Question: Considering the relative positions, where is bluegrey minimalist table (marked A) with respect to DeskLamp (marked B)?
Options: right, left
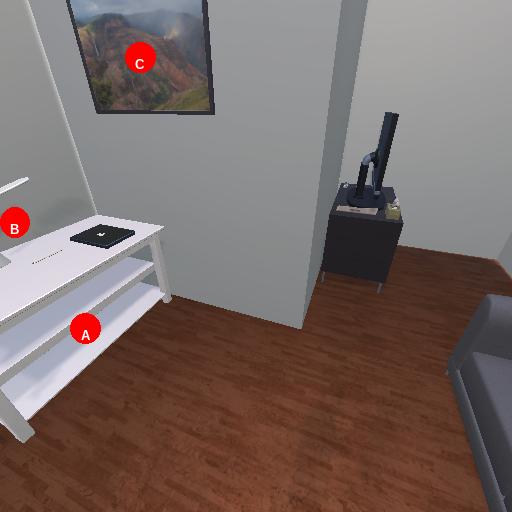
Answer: right